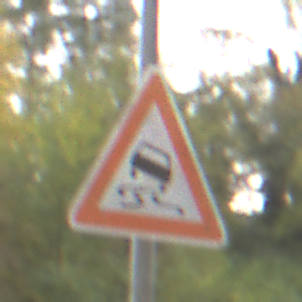
Verkehrszeichen: SchleuderOderRutschgefahr
Umgebung: Outdoor, Nature
Tageszeit: MorningAfternoon
Wetter: Overcast
Licht: Natural
Jahreszeit: Autumn
Kontrast: LowContrast